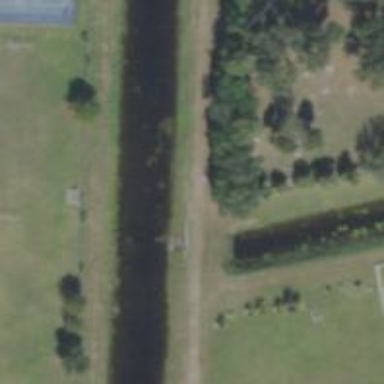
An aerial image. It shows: Canal.